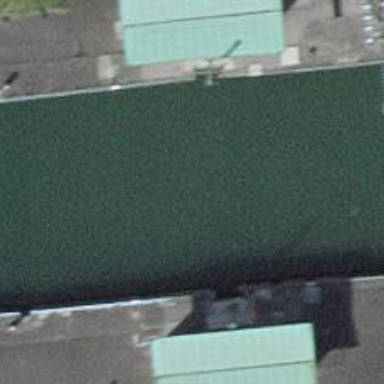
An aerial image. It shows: Lock gate on waterway.